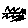
Label: zigzag